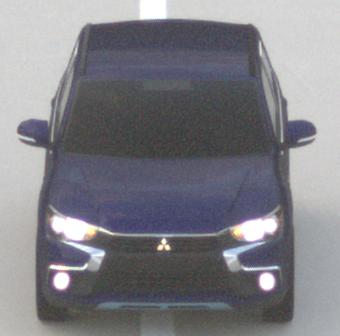
Make: Mitsubishi
Model: Outlander 2.0 Plug-In Hybrid
Detailed model: Outlander (III) Plug-In Hybrid
Model produced from: 2015/10
Model produced until: 2018/08
Doors: 5
Color: blue
Road condition: dry road
Daytime: sunrise or sunset
Contrast: low contrast